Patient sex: M
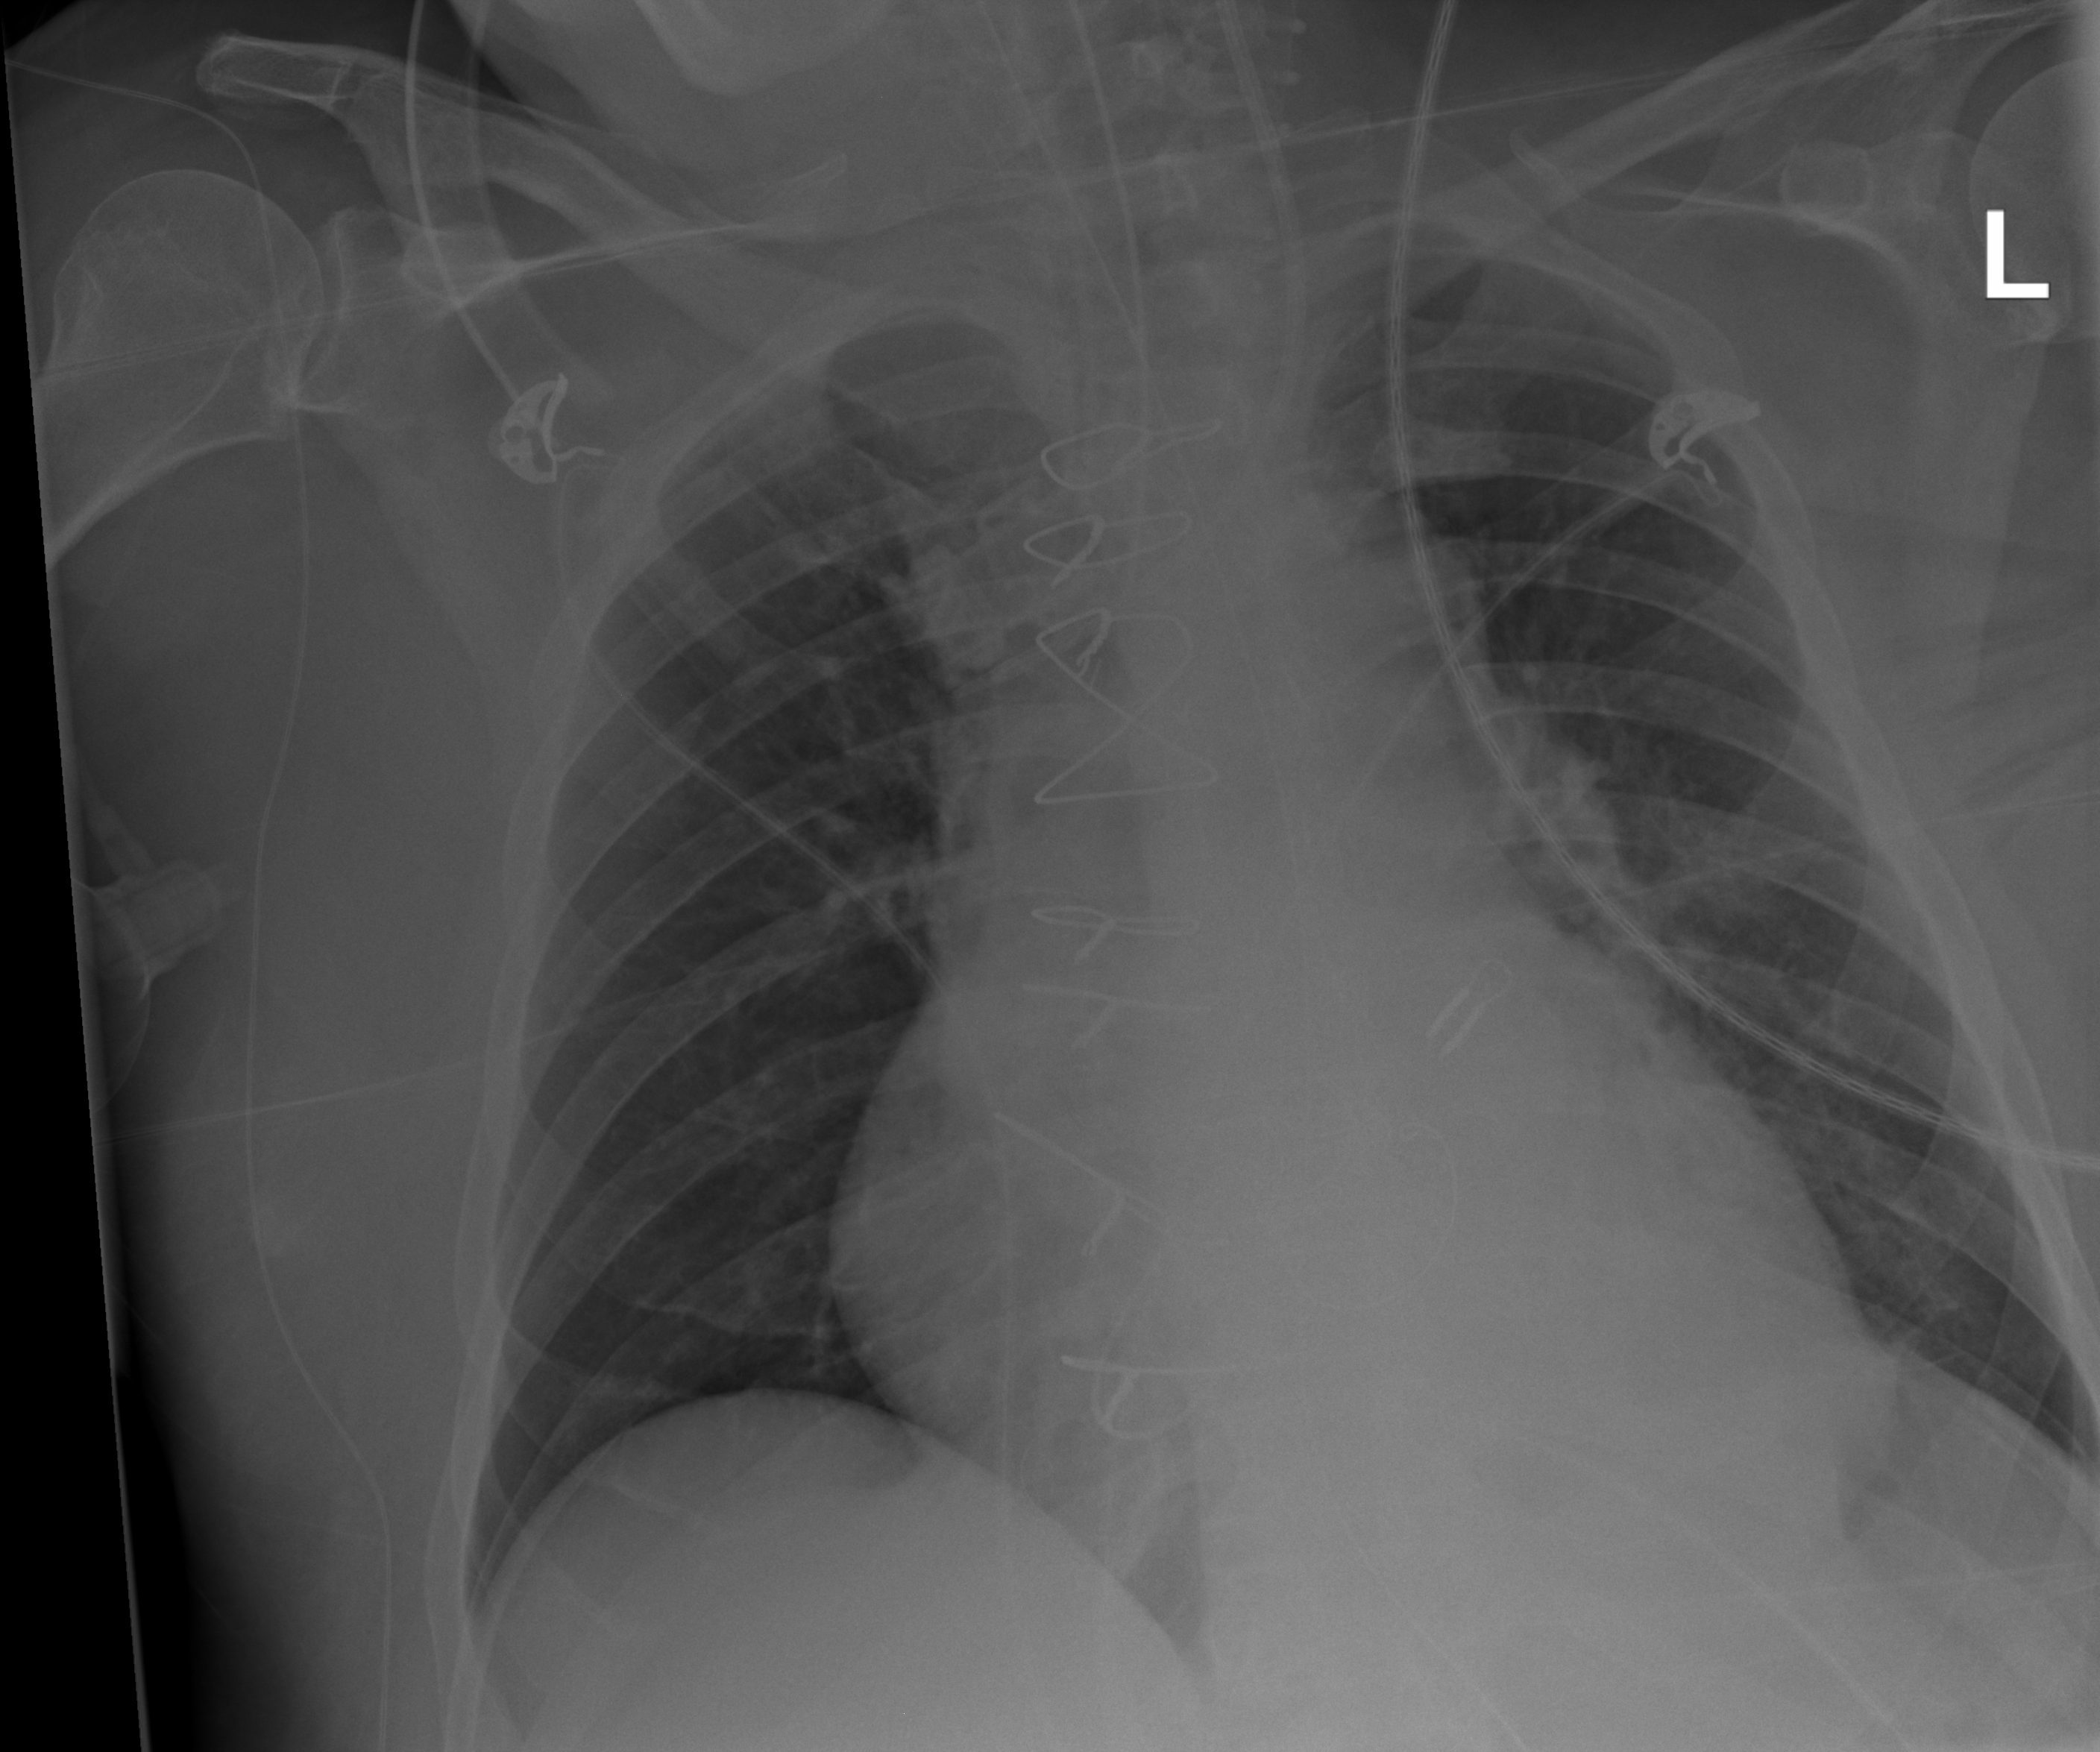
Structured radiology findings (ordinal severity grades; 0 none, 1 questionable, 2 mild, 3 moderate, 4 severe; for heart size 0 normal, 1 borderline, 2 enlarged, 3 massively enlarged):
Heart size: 2
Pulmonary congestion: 0
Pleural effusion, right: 0
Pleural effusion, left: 0
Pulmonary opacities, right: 0
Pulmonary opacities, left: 1
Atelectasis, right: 0
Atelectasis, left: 2